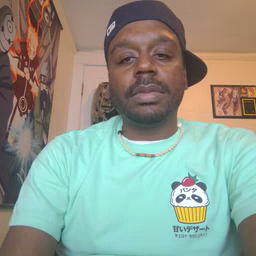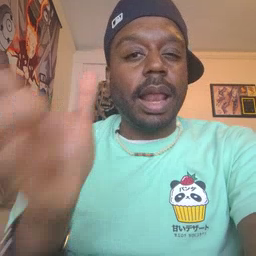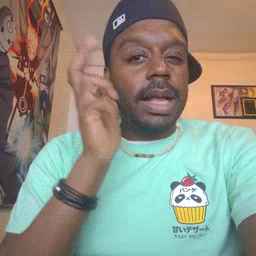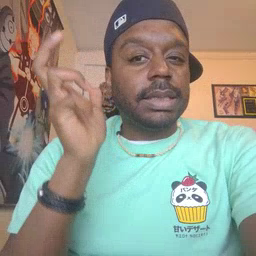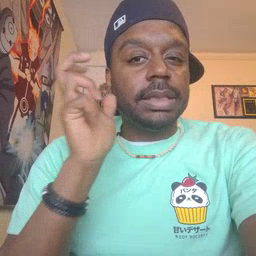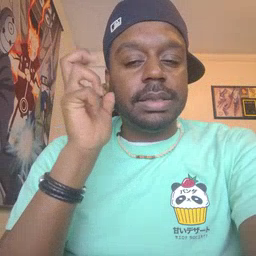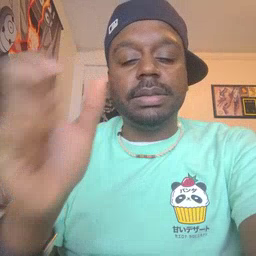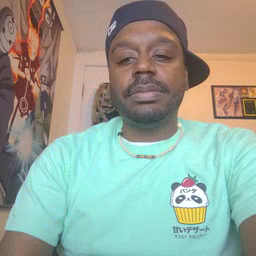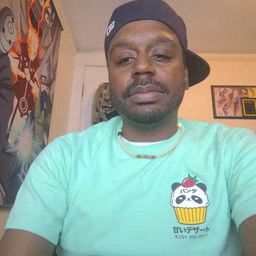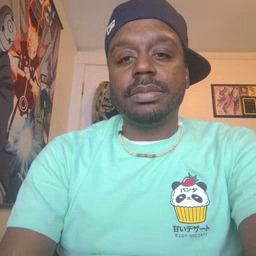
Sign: listen